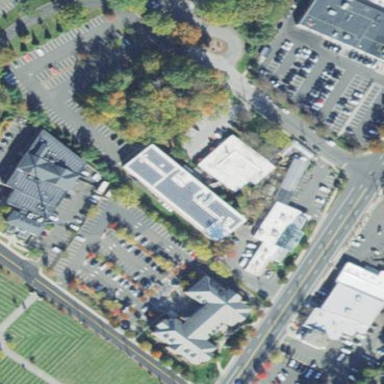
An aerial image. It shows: Part of building.